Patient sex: M
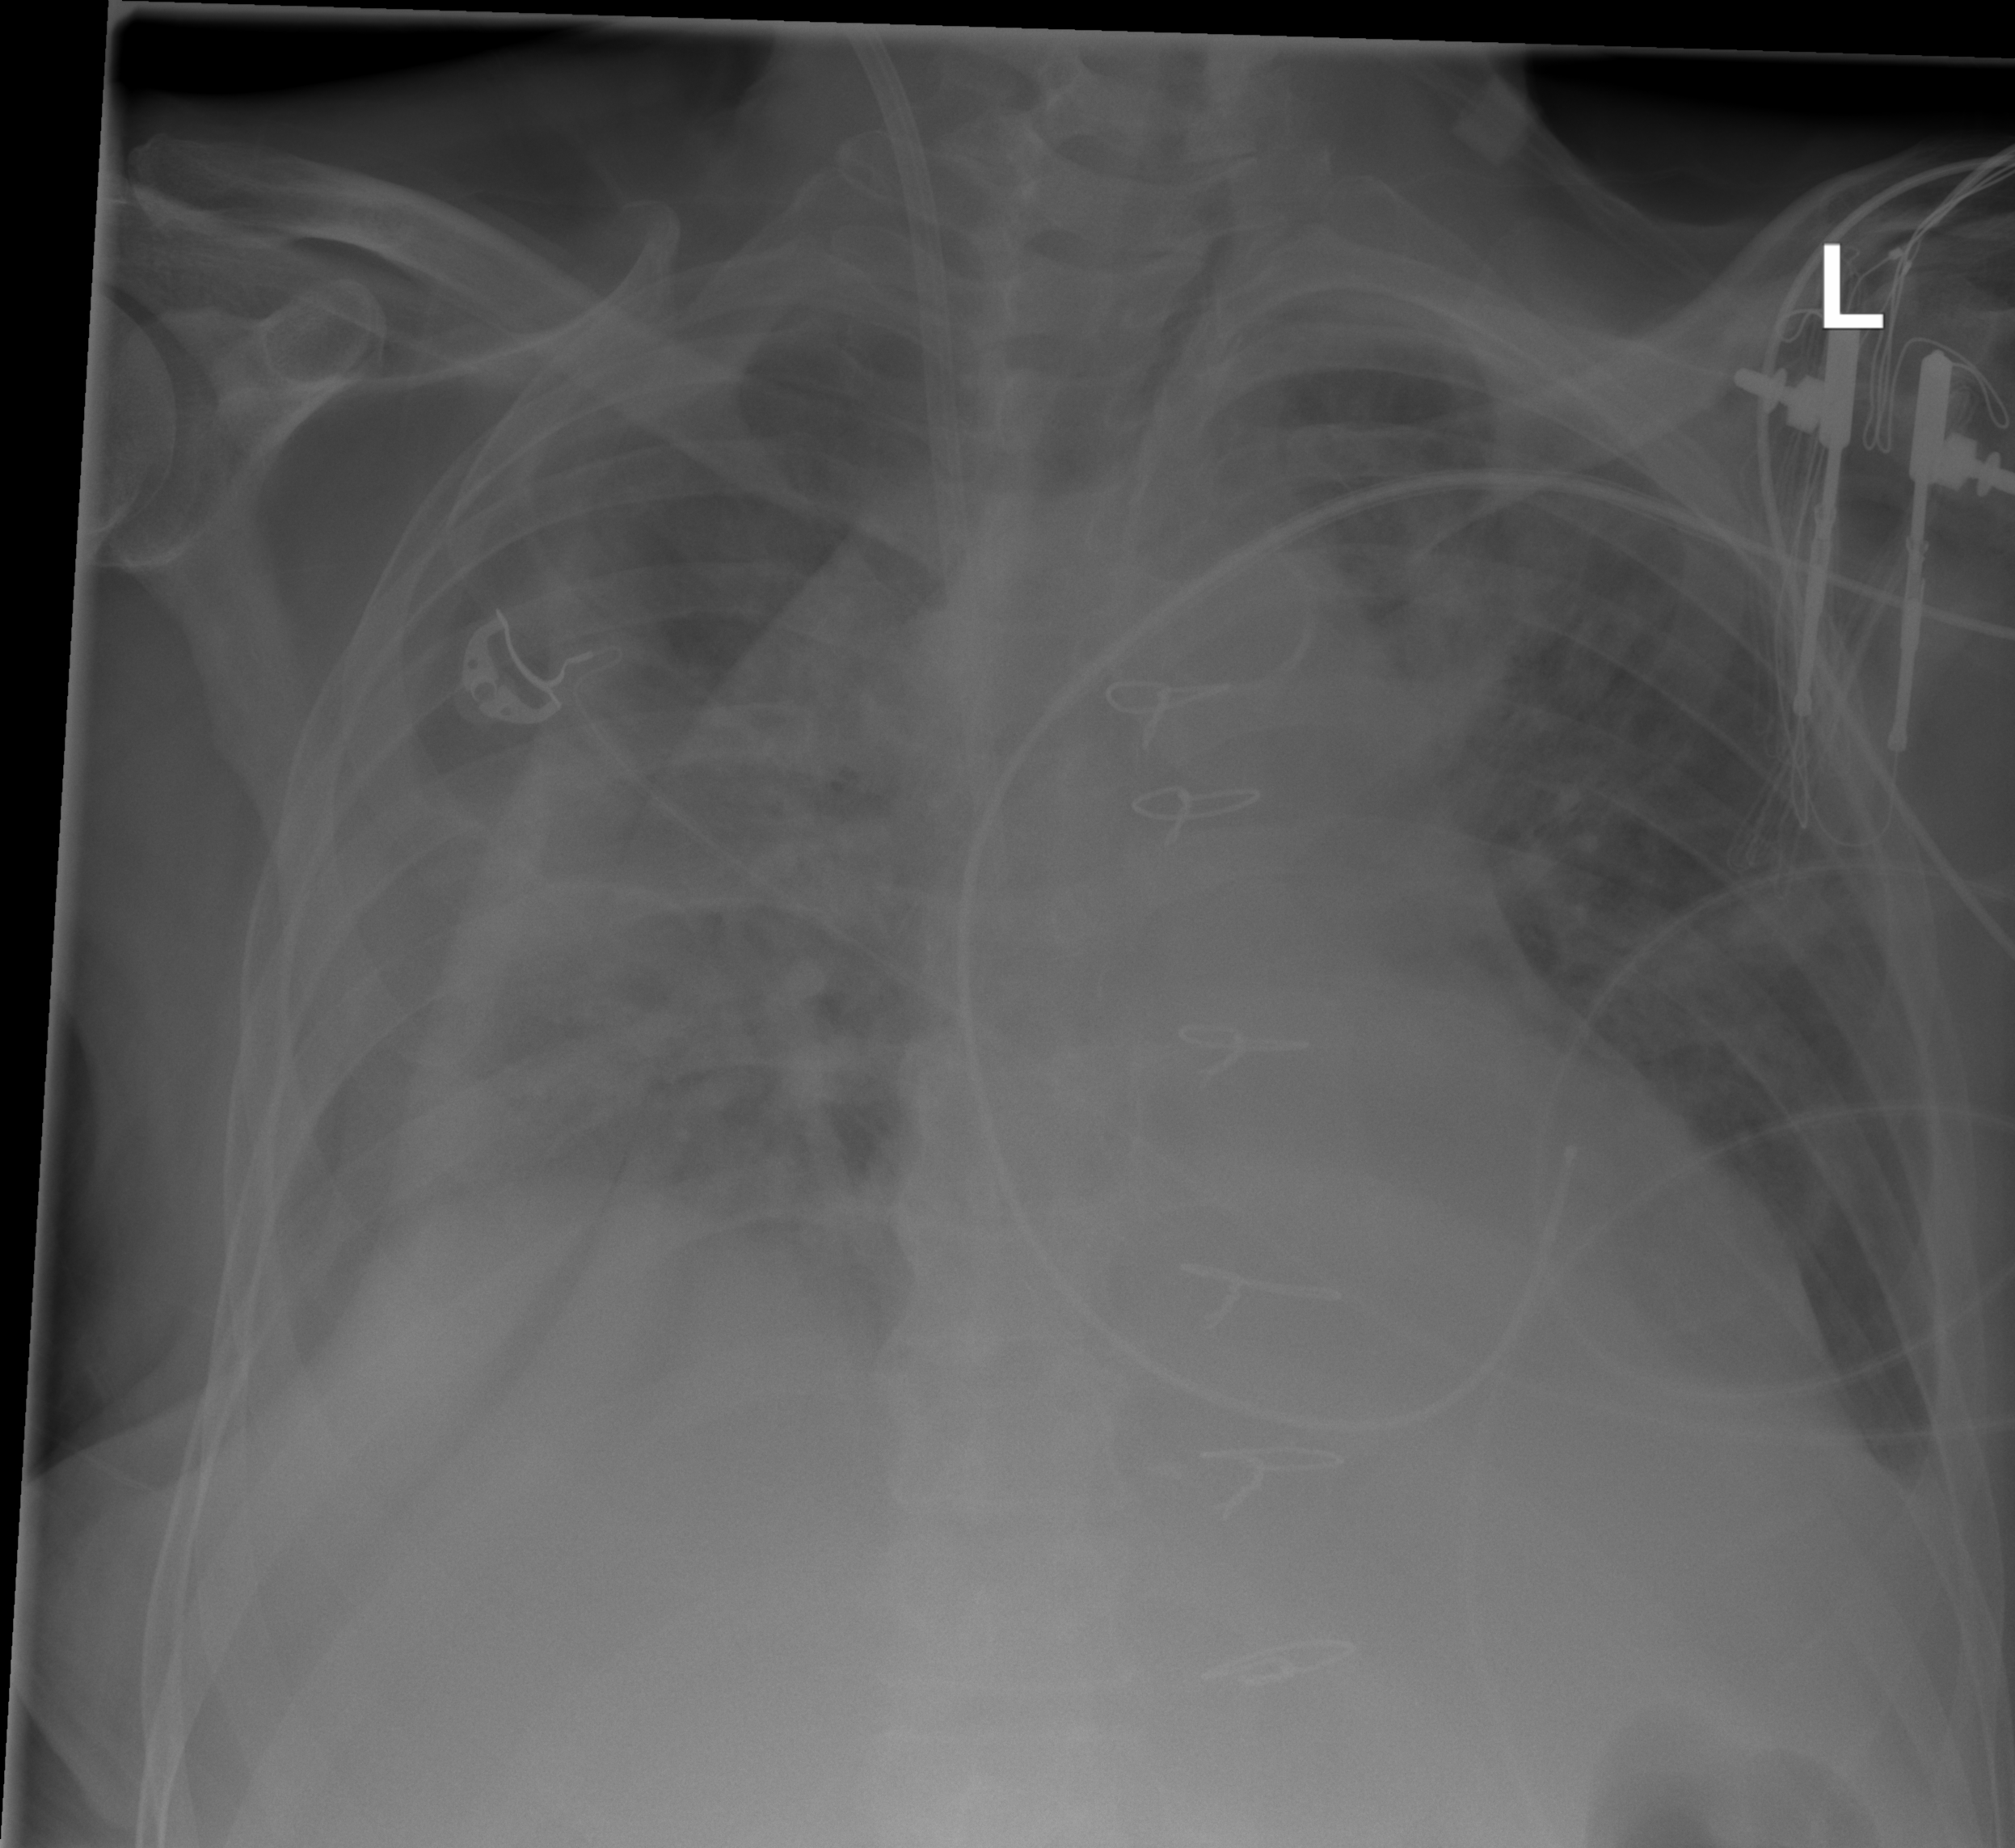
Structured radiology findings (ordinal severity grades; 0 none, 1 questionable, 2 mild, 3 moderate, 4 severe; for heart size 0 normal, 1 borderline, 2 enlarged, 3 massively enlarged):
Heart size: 0
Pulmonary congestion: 0
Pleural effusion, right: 2
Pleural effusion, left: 1
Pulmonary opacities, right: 2
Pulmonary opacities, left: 1
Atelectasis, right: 2
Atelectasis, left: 2